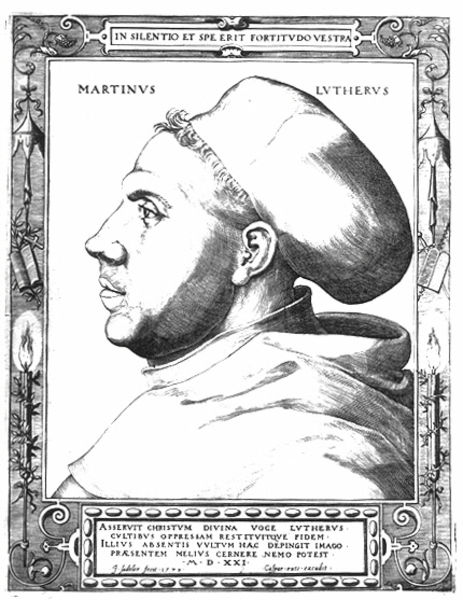
Titel: Bildnis des Martin Luther
Künstler: Johann Sadeler
Institution: (Seriendruck)
Schlagwörter: baum, dunkel, mann, schatten, grau, haar, hell, hut, licht, lichter, mund, nase, ohr, profil, schwarz, stirn, weiss, blick, haube, ornament, bart, kappe, mütze, falten, kleidung, kragen, mensch, rahmen, bildnis, portrait, porträt, auge, haare, kutte, mantel, pflanze, kinn, lippen, locken, renaissance, ranken, kopfbedeckung, schrift, rahmung, grafik, graphik, schattierung, rand, stille, tafel, dick, falte, inschrift, floral, ornamente, kerze, kerzen, augenbraue, leuchten, name, fett, schild, flamme, unterschrift, buch, kreuz, links, zweig, druck, schraffur, stich, seite, schwarzweiß, text, buchstaben, überschrift, braue, ranke, buchdruck, prediger, mönch, luther, schriftrolle, oberlippenbart, vegetabil, kupferstich, wulst, eierstab, zelt, kapuze, rahemn, tafeln, martin, reformation, martin luther, reformator, theologe, kufperstich, ugen, munda, augenbraune, zet, beany